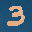
Label: 3